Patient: sex F, age 74
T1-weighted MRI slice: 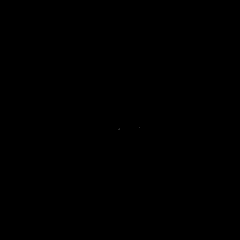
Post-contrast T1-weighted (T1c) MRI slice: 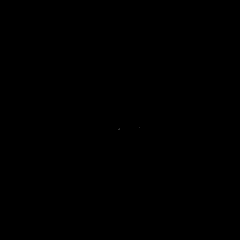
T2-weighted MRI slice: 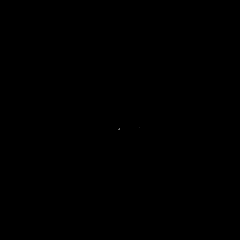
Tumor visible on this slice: no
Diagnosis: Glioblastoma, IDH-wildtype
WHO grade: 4